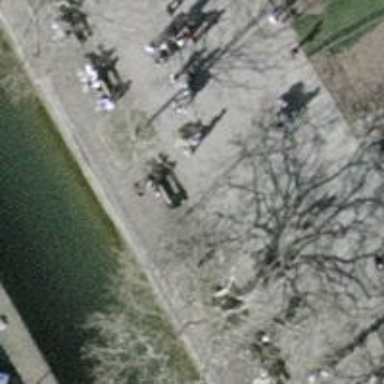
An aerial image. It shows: Bench for seating.